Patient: sex F, age 48
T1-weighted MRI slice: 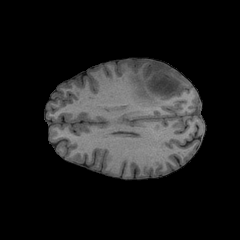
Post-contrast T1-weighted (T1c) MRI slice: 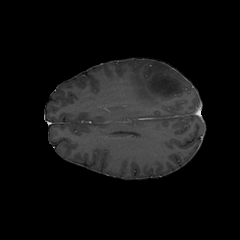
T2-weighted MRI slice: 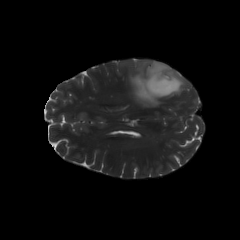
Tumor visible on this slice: yes
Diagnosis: Astrocytoma, IDH-mutant
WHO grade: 3